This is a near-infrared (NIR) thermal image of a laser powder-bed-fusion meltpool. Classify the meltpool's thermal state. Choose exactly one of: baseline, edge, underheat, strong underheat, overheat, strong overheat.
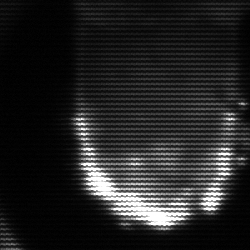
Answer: baseline